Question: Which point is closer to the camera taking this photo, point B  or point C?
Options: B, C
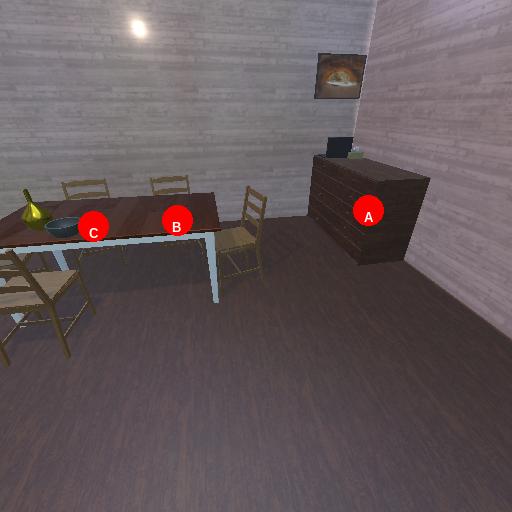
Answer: B